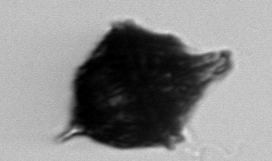
Label: Gonyaulax